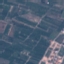
Label: PermanentCrop